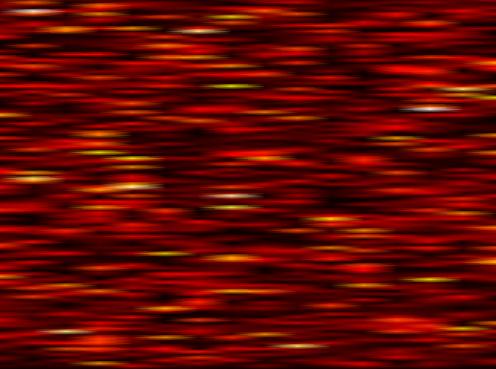
Label: OFDM